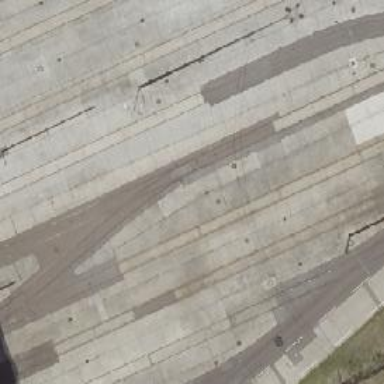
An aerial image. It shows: Tram railway running through yard with contact lines for electrification.